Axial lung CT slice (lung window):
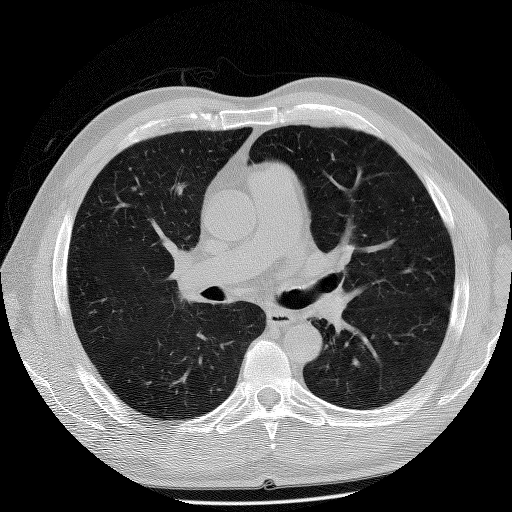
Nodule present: no